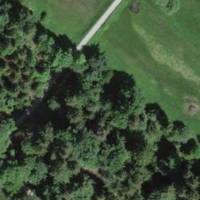
EUNIS habitat code: 44
Species observed at this site:
Lysimachia vulgaris